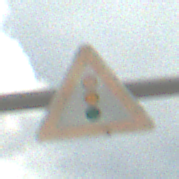
Verkehrszeichen: Lichtzeichenanlage
Umgebung: Outdoor, Suburban
Tageszeit: MorningAfternoon
Wetter: PartlyCloudy
Licht: Natural
Jahreszeit: NotSpecified
Kontrast: LowContrast